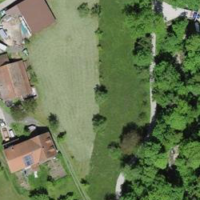
EUNIS habitat code: 24
Species observed at this site:
Filipendula ulmaria
Mercurialis perennis